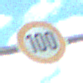
Verkehrszeichen: Geschwindigkeit100
Umgebung: Outdoor, Nature
Tageszeit: Midday
Wetter: PartlyCloudy
Licht: Natural
Jahreszeit: NotSpecified
Kontrast: HighContrast